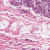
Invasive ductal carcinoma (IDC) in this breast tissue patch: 0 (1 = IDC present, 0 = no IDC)